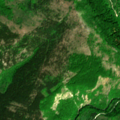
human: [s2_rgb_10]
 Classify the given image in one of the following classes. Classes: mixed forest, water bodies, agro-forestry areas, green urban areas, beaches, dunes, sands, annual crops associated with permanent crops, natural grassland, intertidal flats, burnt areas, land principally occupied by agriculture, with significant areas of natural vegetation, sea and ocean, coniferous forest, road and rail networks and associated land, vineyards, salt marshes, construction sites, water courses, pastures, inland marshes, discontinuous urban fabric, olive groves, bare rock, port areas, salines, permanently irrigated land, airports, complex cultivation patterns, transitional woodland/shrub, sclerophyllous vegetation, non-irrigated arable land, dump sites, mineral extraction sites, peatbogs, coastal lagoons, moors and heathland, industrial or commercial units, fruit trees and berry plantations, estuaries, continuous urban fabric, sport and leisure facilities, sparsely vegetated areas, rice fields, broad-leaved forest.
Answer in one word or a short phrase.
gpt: land principally occupied by agriculture, with significant areas of natural vegetation, broad-leaved forest, coniferous forest, transitional woodland/shrub